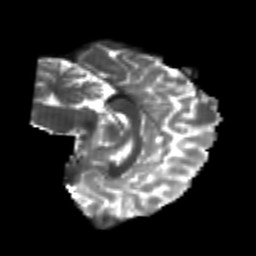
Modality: T2w
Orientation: sagittal
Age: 25
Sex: female
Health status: healthy
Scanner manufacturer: philips
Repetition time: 7.384 s
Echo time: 0.08599 s